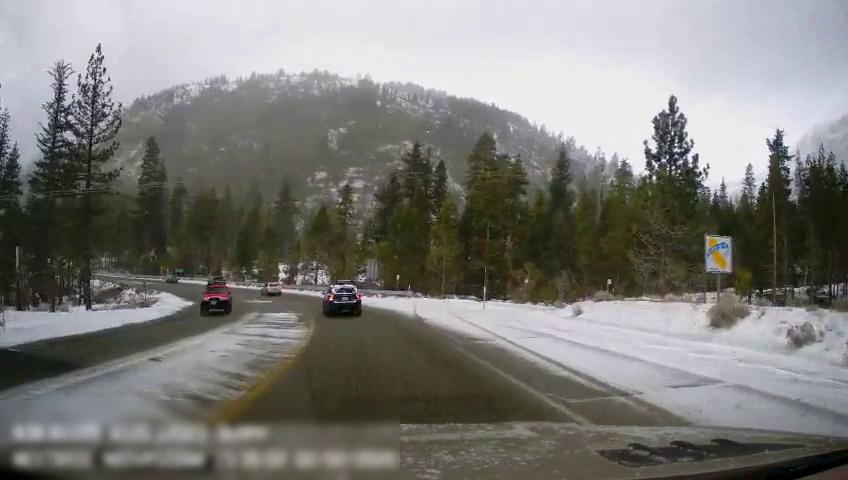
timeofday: Day
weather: Snowy
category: Drivable Space
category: Vehicles | Car
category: Vehicles | Truck
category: Vehicles | SUV
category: Vehicles | SUV
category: Vehicles | SUV
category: Lanes | Current Lane
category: Lanes | Opposite Lane
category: Lanes | Current Lane